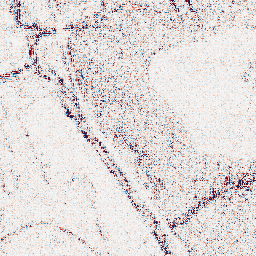
Category: wavelet
Decomposition family: wavelet_dwt
Decomposition parameters: wavelet: sym4
level: 1
Upsampling method: area
Upsampling parameters: scale: 8
Upsampling scale: 8